Aerial crown-view tile of a tropical tree (Barro Colorado Island, Panama), acquired 20250317:
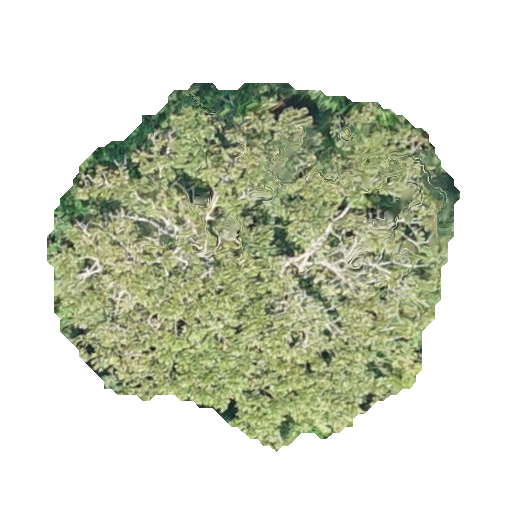
Species: Dipteryx oleifera
GBIF accepted scientific name: Dipteryx oleifera
Crown area: 165.416 m²